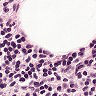
Metastatic tissue present: no